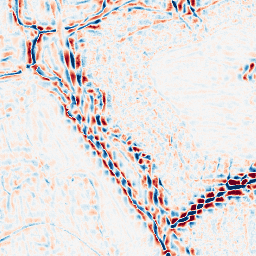
Category: wavelet
Decomposition family: wavelet_dwt
Decomposition parameters: wavelet: coif2
level: 3
Upsampling method: lanczos
Upsampling parameters: scale: 2
Upsampling scale: 2